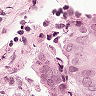
Metastatic tissue present: yes